Question: On a 'get' response I have 'content-disposition: attachment;filename=f.csv' and I need to download of this file on the page .
On a '$.ajax' request I have an error.
How can I get content of file using jQuery 'ajax'(or 'get')?
'''
error: function( jqXHR, textStatus, errorThrown ) {
console.log( jqXHR, textStatus, errorThrown );
}
'''
get
'''
Object {
...
readyState 0
responseText ""
status 0
statusText "error"
}, error,
'''
I found a <URL> plugin, but it shows browser's window with or dialog, like this:

But I need to get .
I'm no need to download file on computer.
Full code listing:
'''
$.ajax( {
url: link,
crossDomain: true,
dataType: "text",
success: function( data, textStatus, jqXHR ) {
alert( data );
},
error: function( jqXHR, textStatus, errorThrown ) {
console.log( jqXHR, textStatus, errorThrown );
}
} );
'''
File generates by another service and I can't change it.
First of all I'l try to get 'json' data from another domain like this:
'''
$.ajax( {
url: link,
async: true,
cache: true,
dataType: "jsonp",
crossDomain: true,
type: "GET",
jsonp: "finance_charts_json_callback",
jsonpCallback: "finance_charts_json_callback",
error: function( jqXHR, textStatus, errorThrown ) {
console.log( jqXHR, textStatus, errorThrown );
},
success: function( data, textStatus, jqXHR ) {
console.log( data );
}
} );
'''
'link' looks like 'http://chartapi.finance.yahoo.com/instrument/1.0/a/chartdata;type=quote;ys=2012;yz=2;ts=<PHONE>/json?finance_charts_json_callback=finance_charts_json_callback'
And it's response headers:
'''
HTTP/1.1 200 OK
Date: Wed, 30 Apr 2014 12:01:08 GMT
P3P: policyref="http://info.yahoo.com/w3c/p3p.xml", CP="CAO ... GOV"
Cache-Control: public
Expires: Thu, 01 May 2014 00:32:18 GMT
Last-Modified: Wed, 30 Apr 2014 00:32:18 GMT
Content-Type: text/javascript; charset=utf-8
Content-Encoding: gzip
Vary: Accept-Encoding,X-Ssl
Age: 0
Via: http/1.1 yts39.global.media.ir2.yahoo.com (...)
Server: ATS
Connection: keep-alive
'''
All works fine.
When I try to get file from another server there it's response headers:
'''
HTTP/1.1 200 OK
Cache-Control: no-cache
Date: Wed, 30 Apr 2014 12:09:01 GMT
Pragma: no-cache
Content-Type: text/csv
Expires: -1
Server: Microsoft-IIS/6.0
X-Powered-By: ASP.NET
X-AspNet-Version: 2.0.50727
content-disposition: attachment;filename=export.csv
Content-Encoding: gzip
Vary: Accept-Encoding
'''
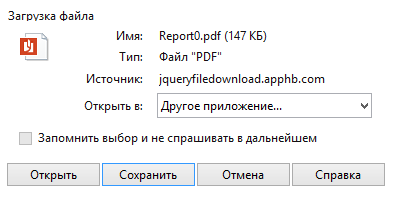
Answer: Edit, updated
Try
'''
$(function() {
$.getJSON("https://query.yahooapis.com/v1/public/yql?q=select"
+"* from csv where url='http://finviz.com/export.ashx?'"
+"&format=json&diagnostics=true&callback=?"
, function (data, textStatus, jqxhr) {
$.each(data.query.results.row, function (index, value) {
jqxhr.promise()
.done(function () {
$("<li>", {
"text": value.col2 + " " + value.col8
})
.css("padding", "8px")
.appendTo("ol");
})
.always(function () {
if (index === 4999) {
console.log(data.query
, data.query.diagnostics.warning
, data.query.results.row.length
, index
, $("li").length);
};
});
});
});
});
'''
jsfiddle <URL>